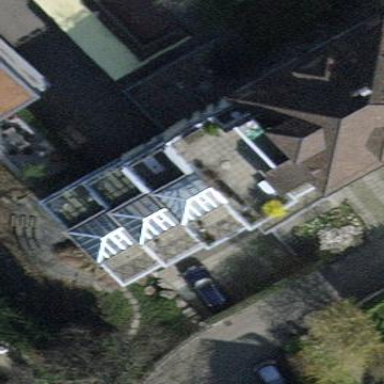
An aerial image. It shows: The roof of the building is hipped with orientation across.